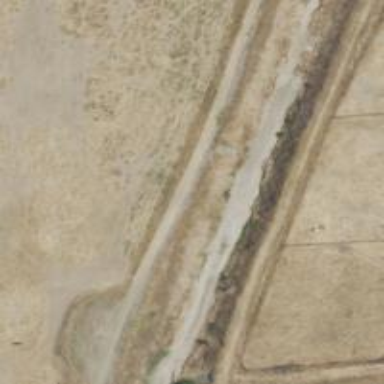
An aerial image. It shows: Levee road designed for service vehicles.